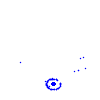
Particle: electron